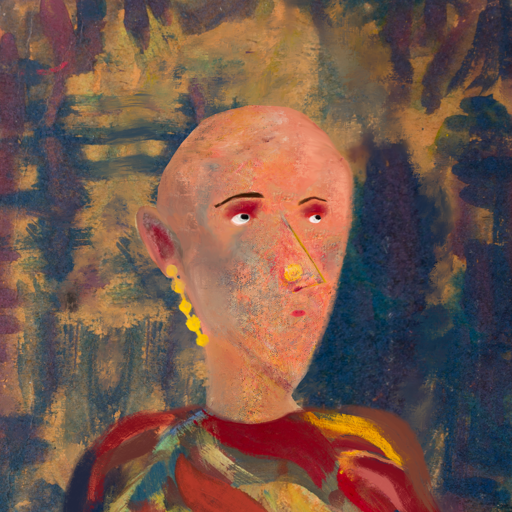
Background: InTheSun, Head And Neck Side: Irani, Face Side: Irani, Bust: Mother_And_Son_Son, Hair Side: Blank, Head Accessory: Blank, Second Necklace: Blank, Necklace: Blank, Baby: Blank